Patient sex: M
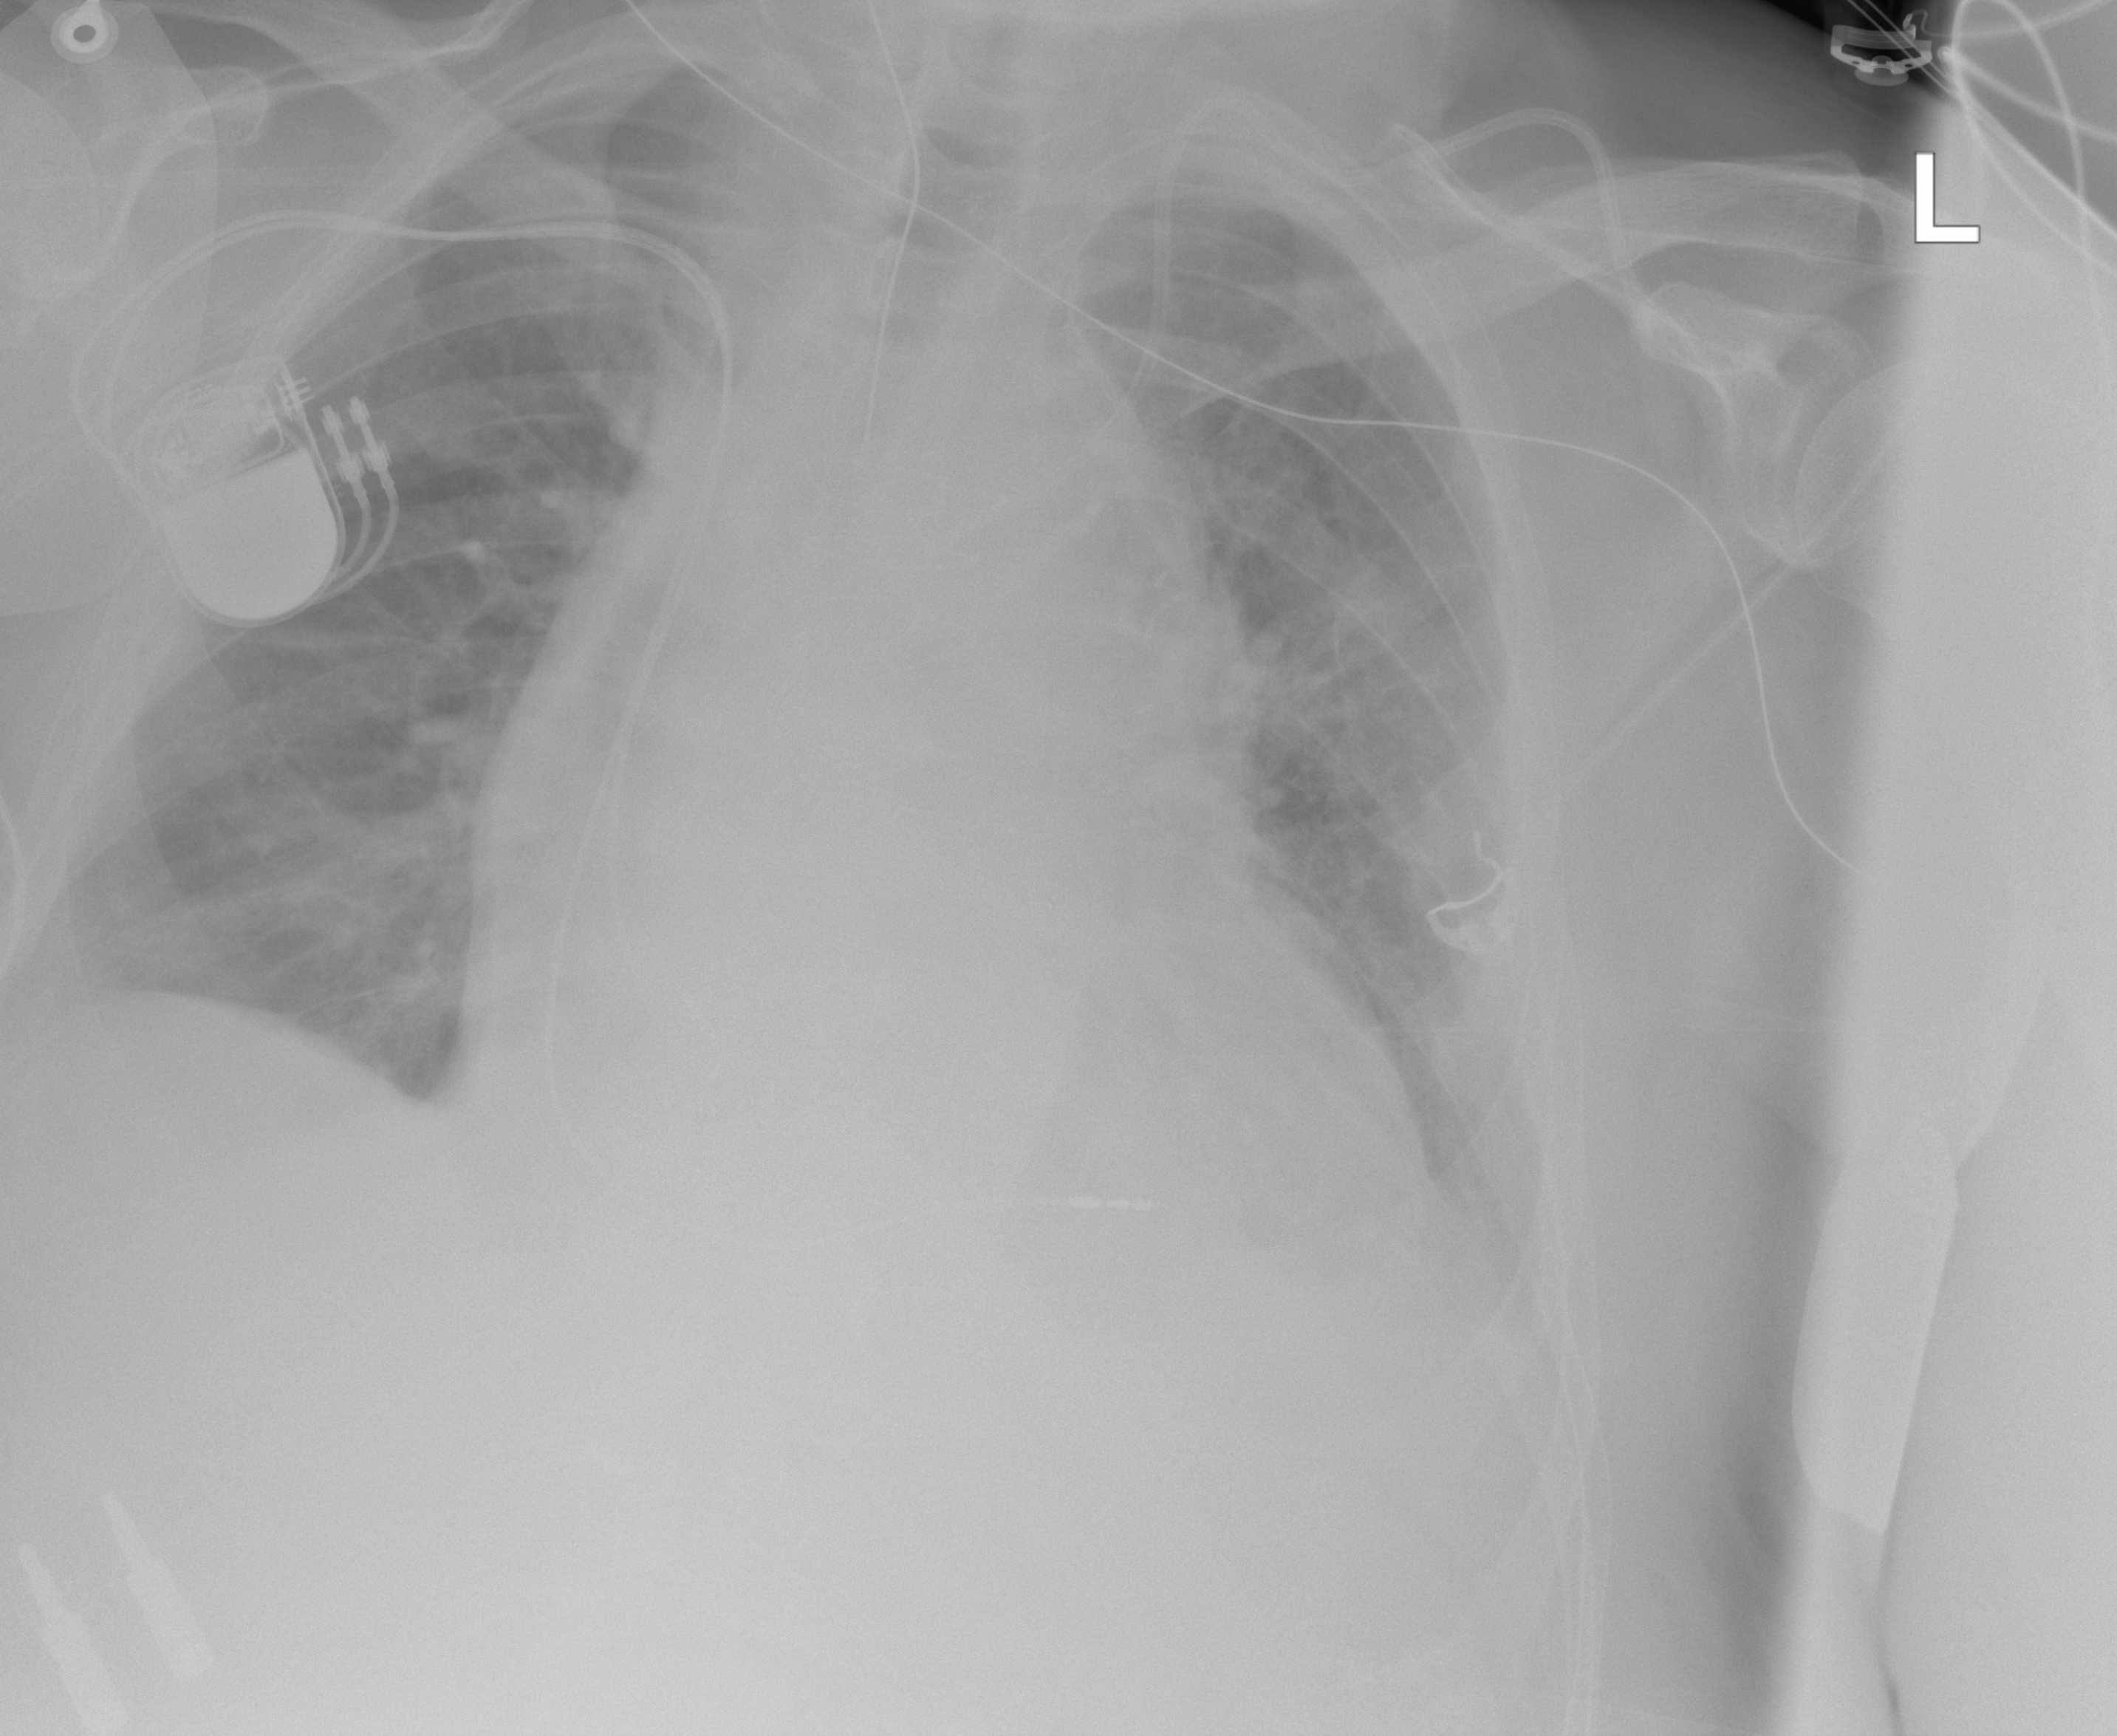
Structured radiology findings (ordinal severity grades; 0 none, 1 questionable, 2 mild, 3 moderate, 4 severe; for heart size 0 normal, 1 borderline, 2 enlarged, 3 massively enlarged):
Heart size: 3
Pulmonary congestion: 2
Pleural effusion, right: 0
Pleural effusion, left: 2
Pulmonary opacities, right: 0
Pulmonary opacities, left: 0
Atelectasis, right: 0
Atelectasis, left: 3